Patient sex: M
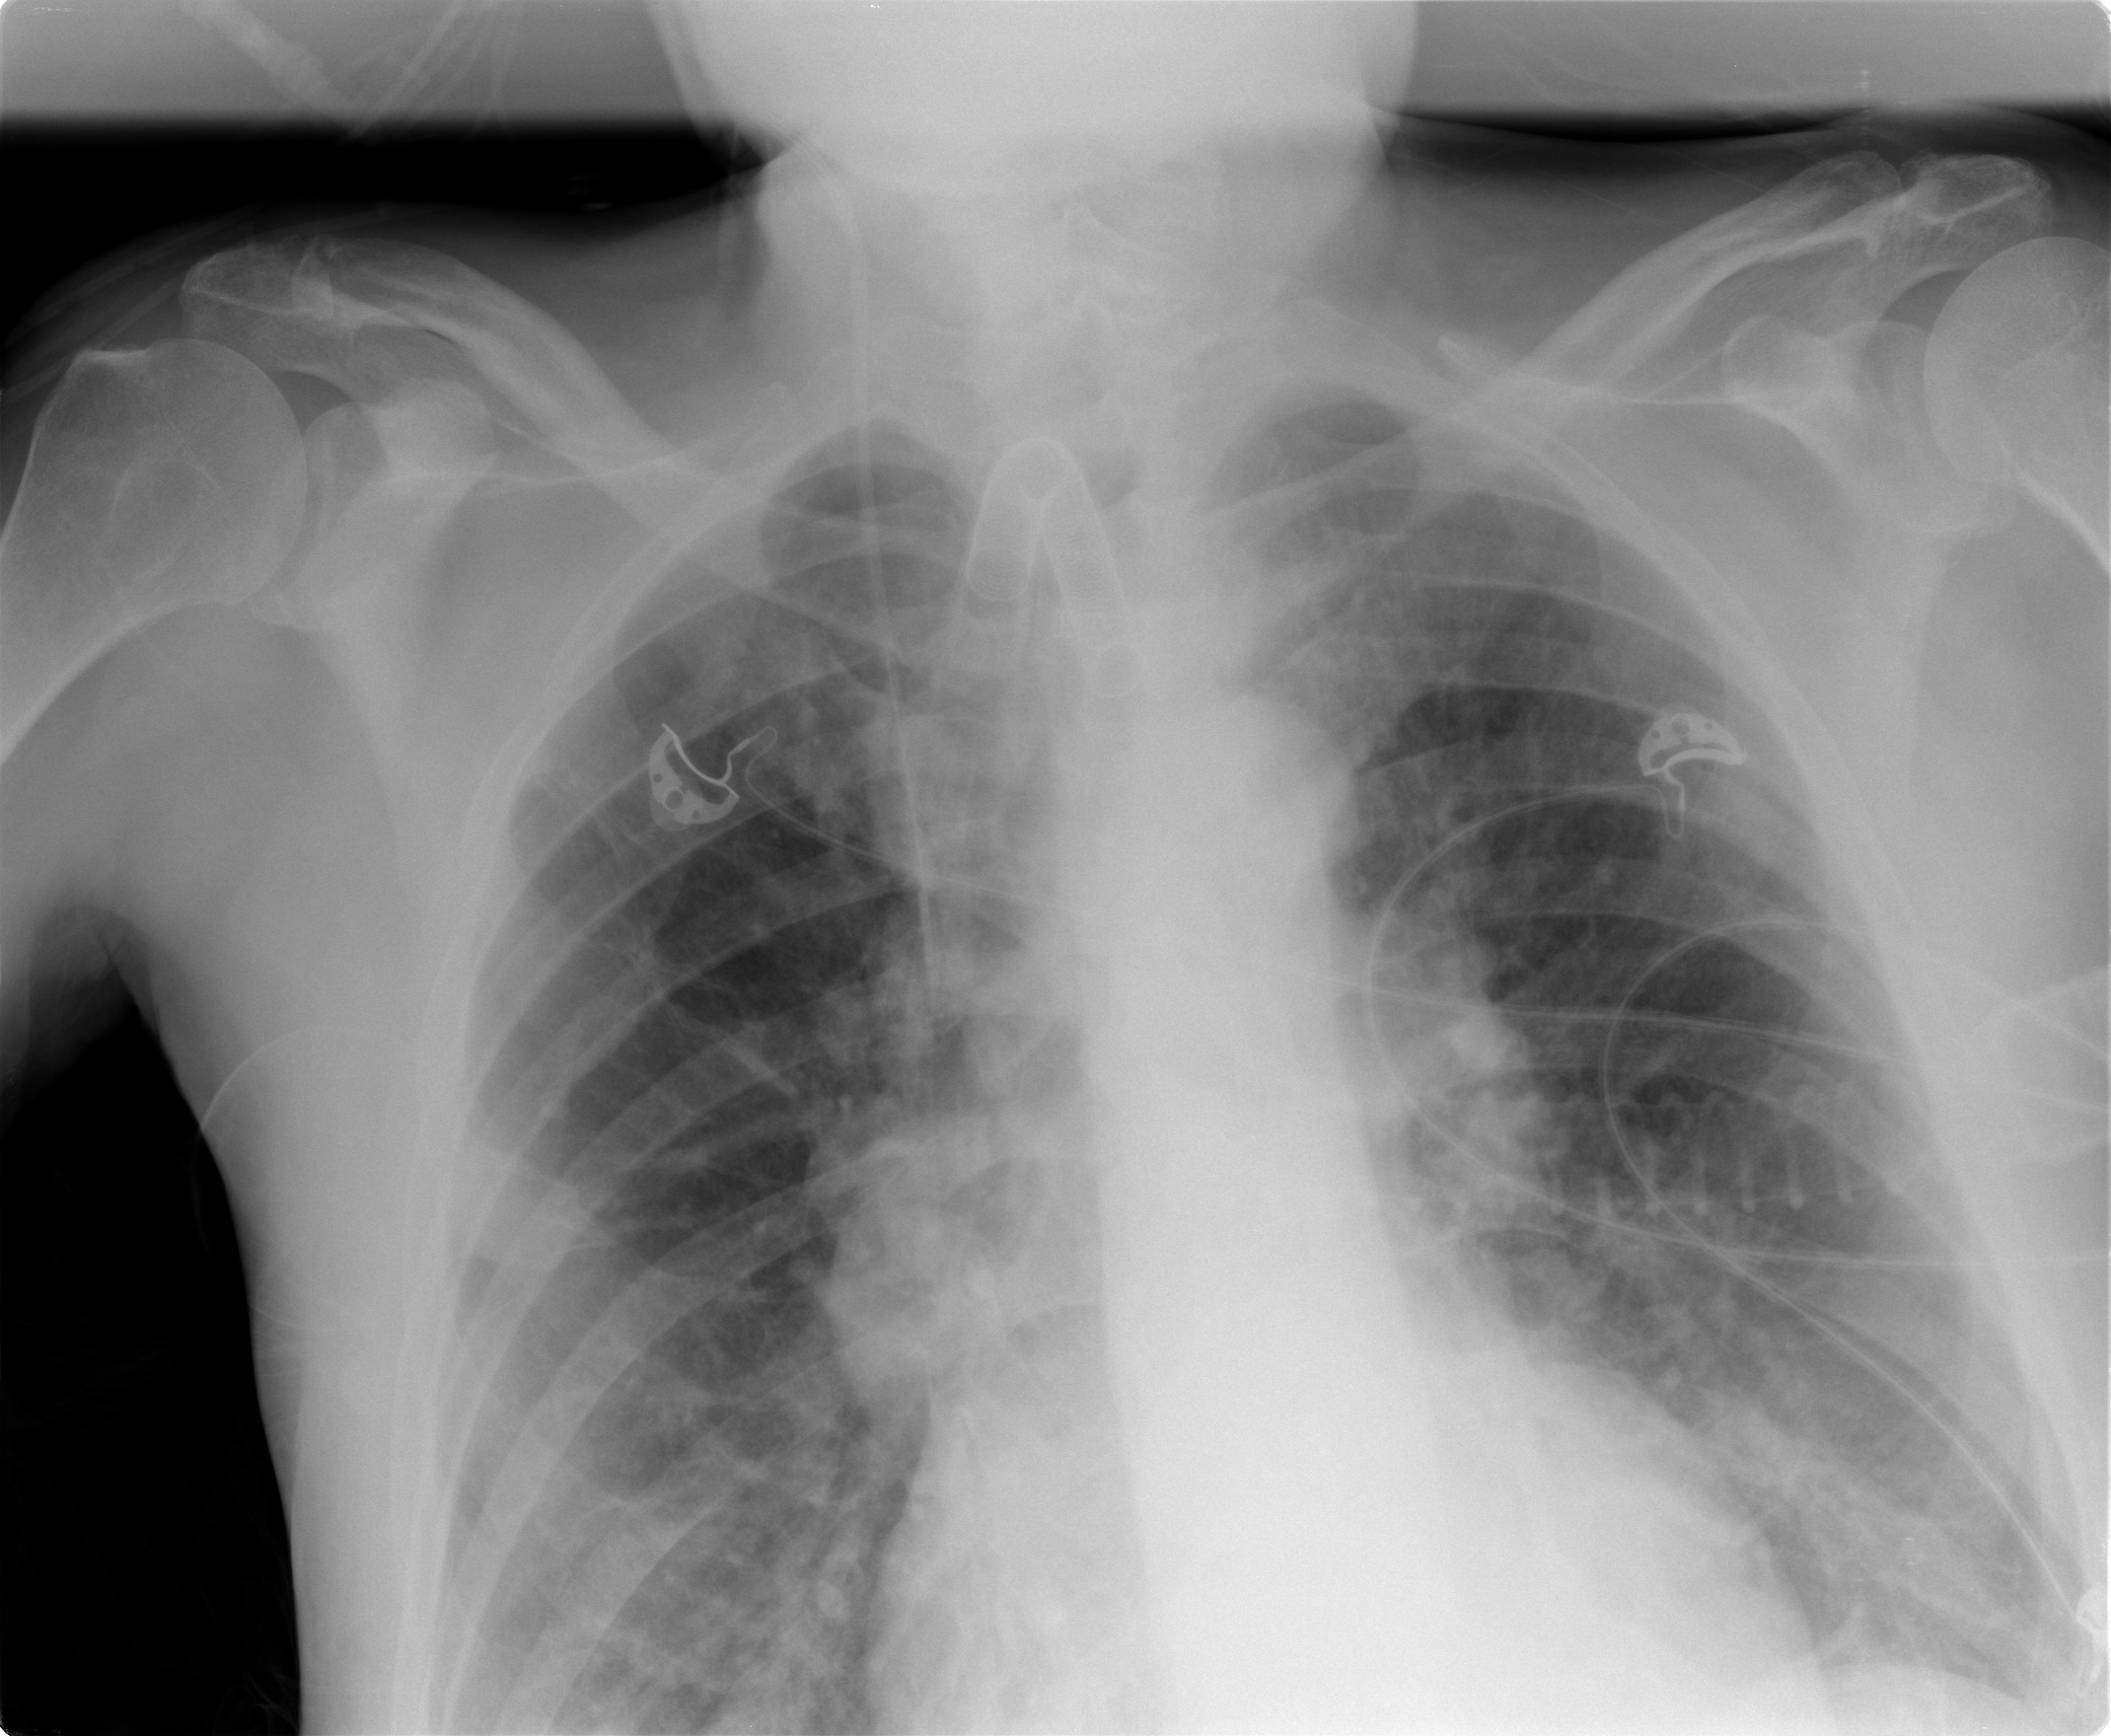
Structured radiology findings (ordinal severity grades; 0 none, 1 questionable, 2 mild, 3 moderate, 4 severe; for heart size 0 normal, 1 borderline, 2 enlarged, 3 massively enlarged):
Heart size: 0
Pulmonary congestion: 2
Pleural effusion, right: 0
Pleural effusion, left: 0
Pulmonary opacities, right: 2
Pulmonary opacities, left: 0
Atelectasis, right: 2
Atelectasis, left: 2